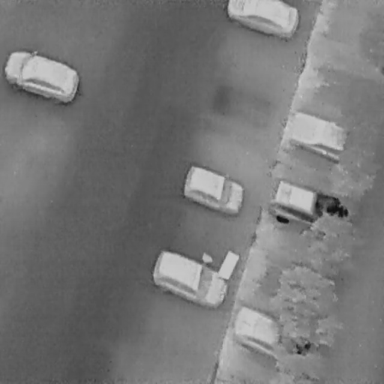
There are seven Cars in the infrared image.